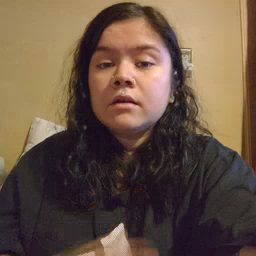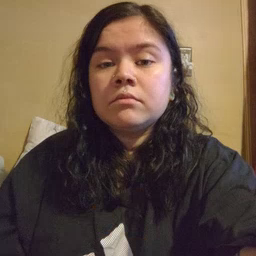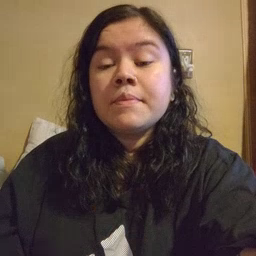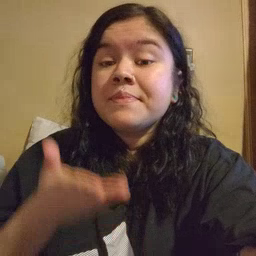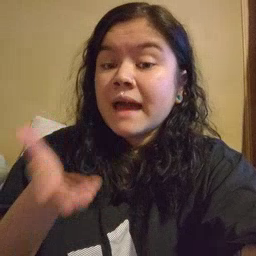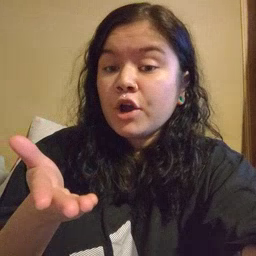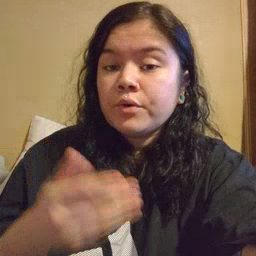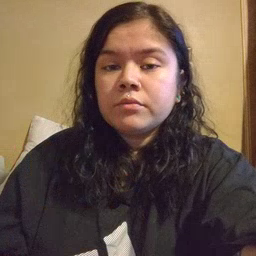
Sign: there